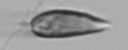
Label: Prorocentrum_triestinum